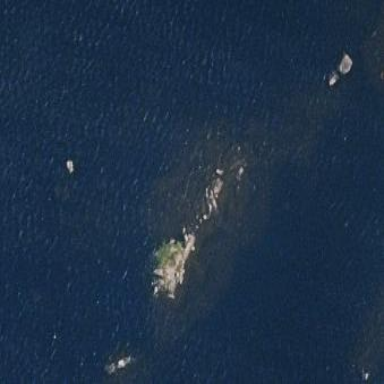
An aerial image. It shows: Islet.